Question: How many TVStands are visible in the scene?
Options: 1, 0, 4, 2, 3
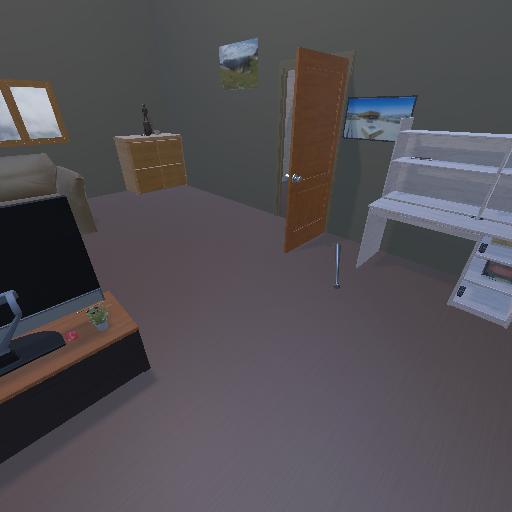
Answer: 1